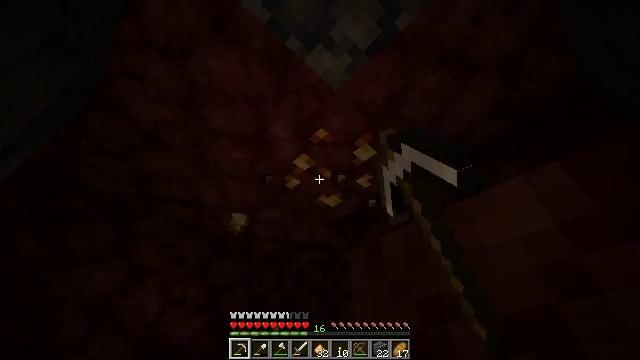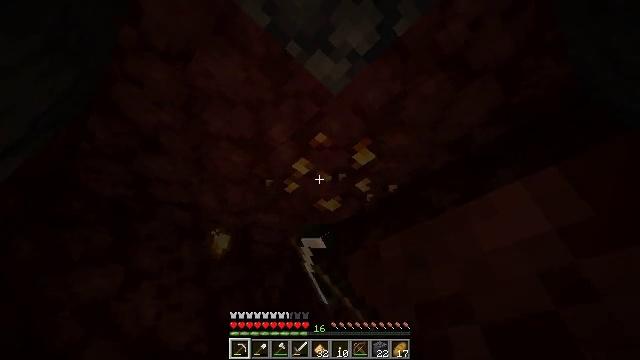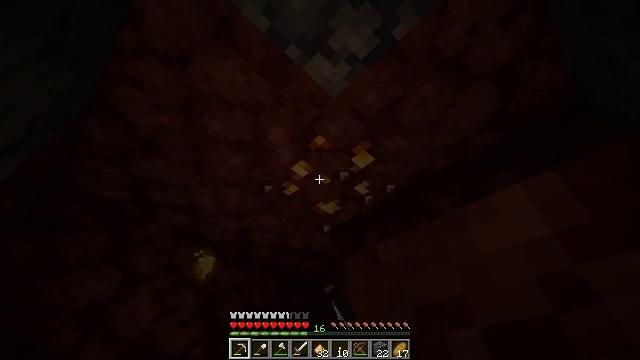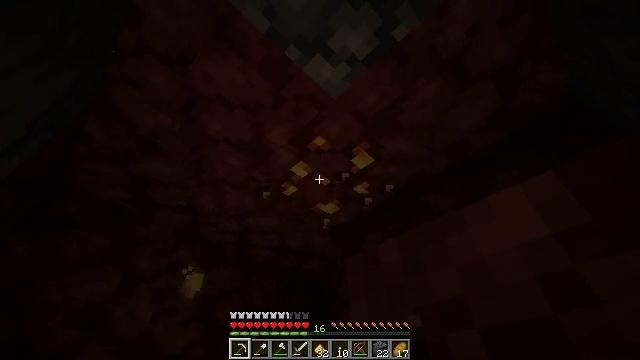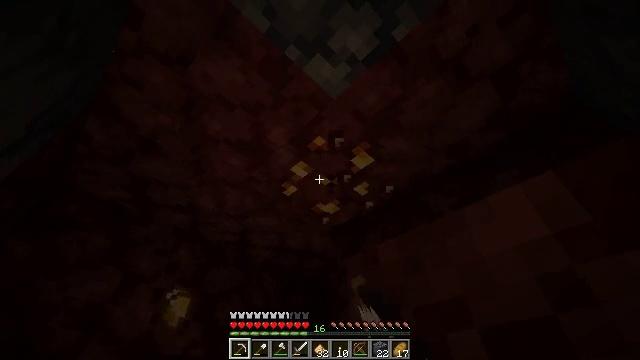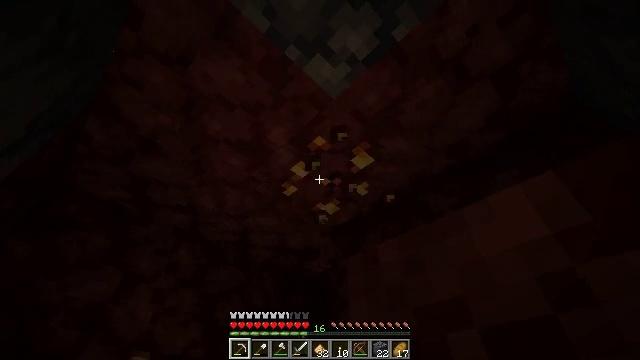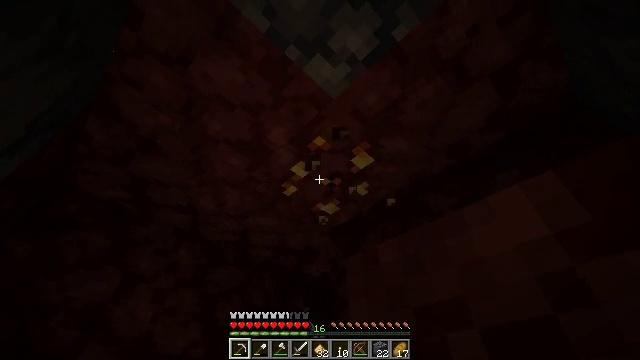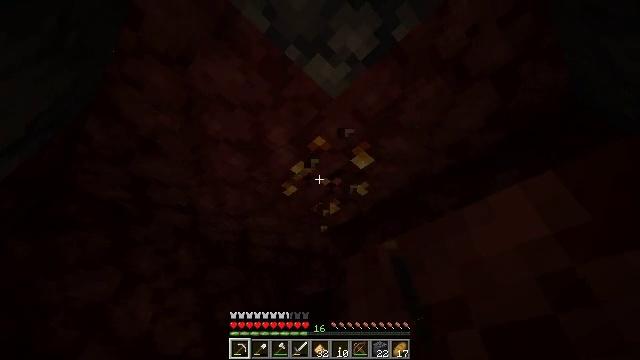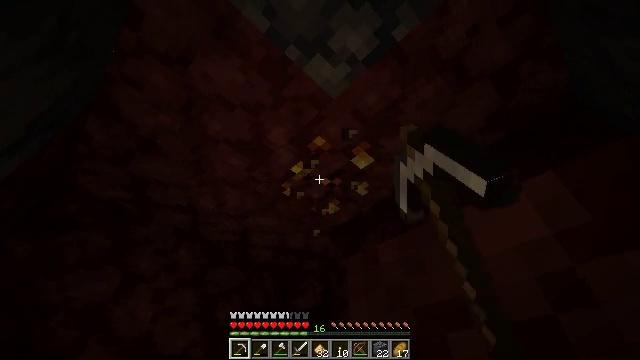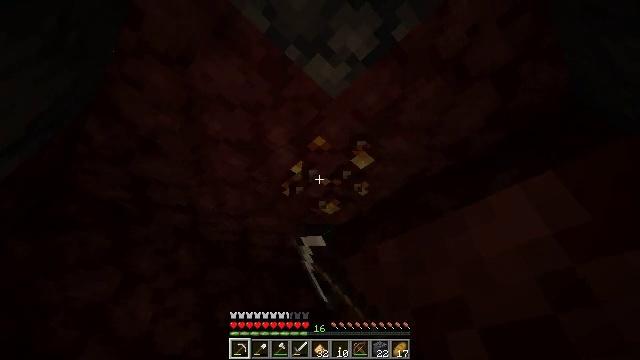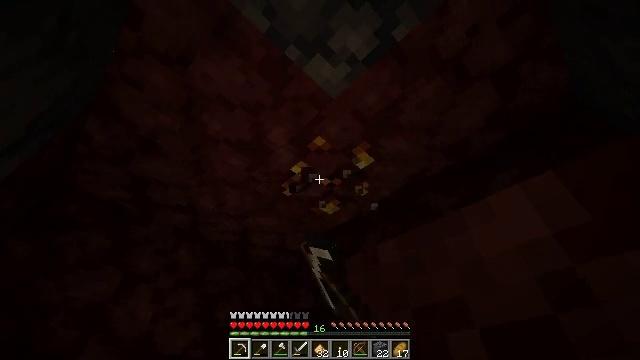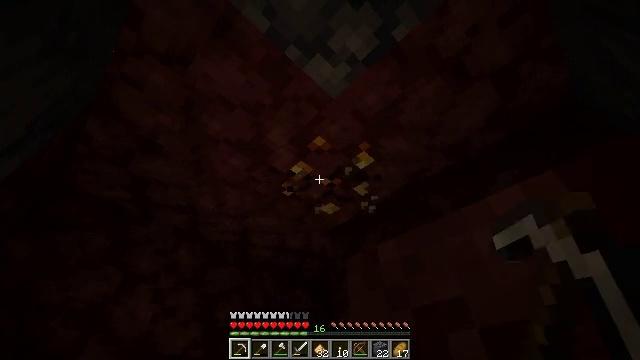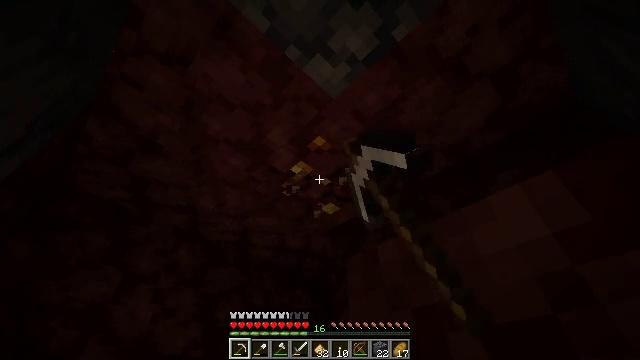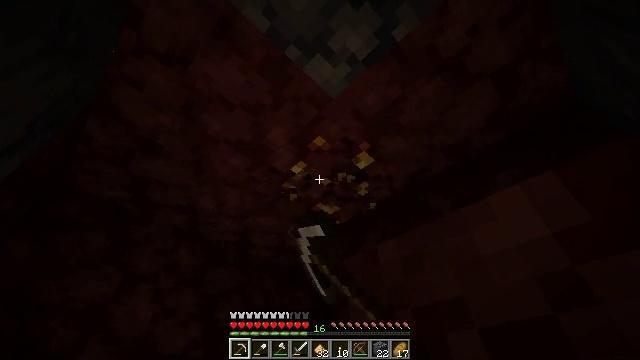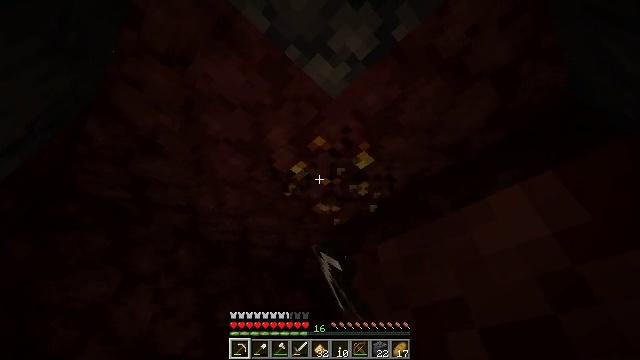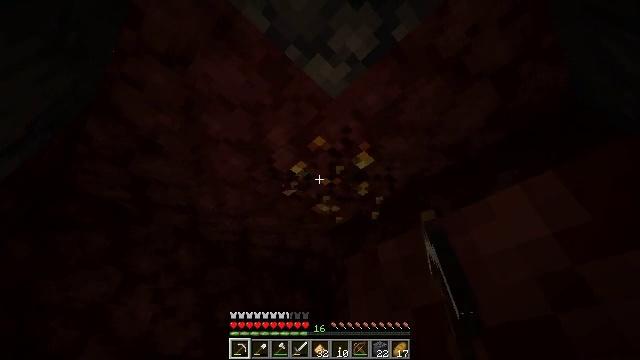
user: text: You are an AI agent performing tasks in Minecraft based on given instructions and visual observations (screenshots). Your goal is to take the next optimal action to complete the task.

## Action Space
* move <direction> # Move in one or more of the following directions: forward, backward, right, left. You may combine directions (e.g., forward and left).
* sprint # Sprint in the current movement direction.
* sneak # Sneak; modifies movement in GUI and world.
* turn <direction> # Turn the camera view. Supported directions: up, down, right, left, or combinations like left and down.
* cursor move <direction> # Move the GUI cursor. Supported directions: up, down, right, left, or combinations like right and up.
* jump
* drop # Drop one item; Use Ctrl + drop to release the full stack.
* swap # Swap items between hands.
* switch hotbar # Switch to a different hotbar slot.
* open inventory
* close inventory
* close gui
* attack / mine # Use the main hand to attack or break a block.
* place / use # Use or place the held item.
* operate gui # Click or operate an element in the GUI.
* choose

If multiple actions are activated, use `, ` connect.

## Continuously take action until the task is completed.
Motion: motion action
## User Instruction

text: Collect nether gold ore blocks.
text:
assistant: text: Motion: attack / mine
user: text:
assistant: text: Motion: attack / mine
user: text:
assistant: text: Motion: attack / mine
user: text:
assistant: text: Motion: attack / mine
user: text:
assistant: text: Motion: attack / mine
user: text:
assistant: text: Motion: attack / mine
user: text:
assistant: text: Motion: attack / mine
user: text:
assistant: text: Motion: attack / mine
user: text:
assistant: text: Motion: attack / mine
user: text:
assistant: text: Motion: attack / mine
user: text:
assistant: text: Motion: attack / mine
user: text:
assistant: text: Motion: attack / mine
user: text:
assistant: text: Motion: attack / mine
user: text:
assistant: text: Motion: attack / mine
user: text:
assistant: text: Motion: attack / mine
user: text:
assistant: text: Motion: attack / mine
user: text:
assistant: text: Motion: attack / mine
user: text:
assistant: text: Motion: attack / mine
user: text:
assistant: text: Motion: attack / mine
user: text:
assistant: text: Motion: attack / mine
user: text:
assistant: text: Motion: attack / mine
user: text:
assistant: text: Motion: attack / mine